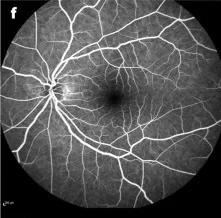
F: 1 minute 9 seconds after injection, the left eye showed a normal filling of the retinal and choroidal vessels.
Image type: ophthalmic_imaging (ophthalmic_angiography)